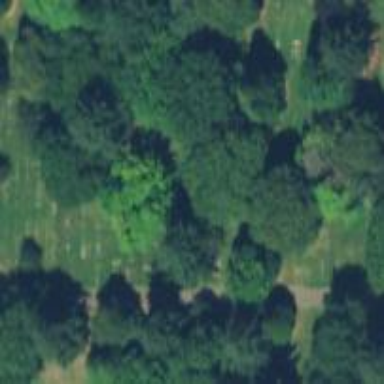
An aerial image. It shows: Sector within cemetery.